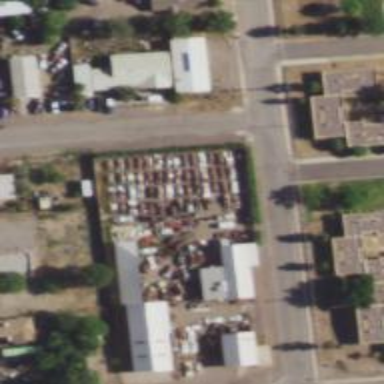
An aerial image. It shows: Scrap yard situated in industrial area.